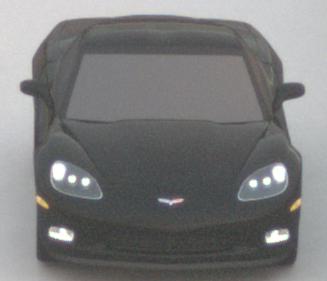
Make: Chevrolet
Model: Corvette Coupé
Detailed model: Corvette (C6) Coupé
Model produced from: 2005/02
Model produced until: 2008/03
Doors: 3
Color: black
Road condition: dry road
Daytime: sunrise or sunset
Contrast: medium contrast